Field crop: tomato
Growth stage: 1
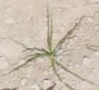
Species: cyperus